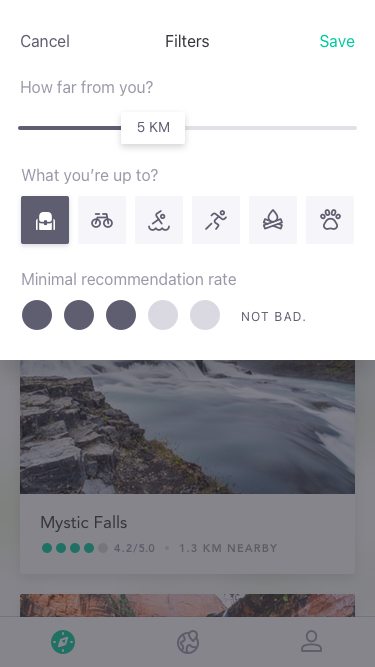
Text in this UI design:
Minimal recommendation rate
NOT BAD.
What you’re up to?
How far from you?
5 km
Filters
Save
Cancel